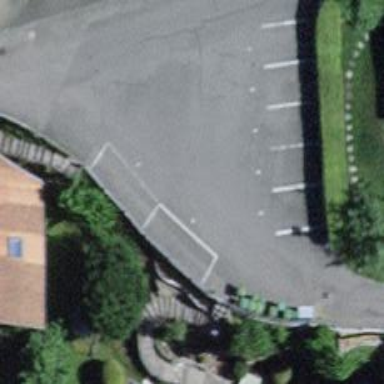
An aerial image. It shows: Parking available on the street side with parallel orientation.